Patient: sex M, age 81
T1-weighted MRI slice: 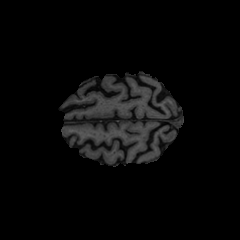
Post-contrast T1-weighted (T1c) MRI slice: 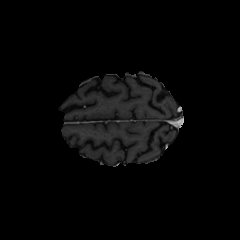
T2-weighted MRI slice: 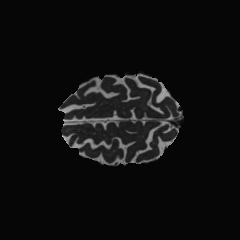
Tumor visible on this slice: no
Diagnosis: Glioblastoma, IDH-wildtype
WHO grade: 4